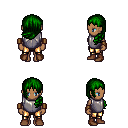
a pixel art fantasy rpg character, female body template, human, dark skin, steel chest armor, gold greaves, green left-swept hairstyle, leather bracers, brown shoes, four views (front, back, left, right), 2x2 character sprite sheet, small pixel art, hard edges, no anti-aliasing